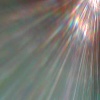
Label: sunburn